Field crop: maize
Growth stage: 2
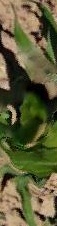
Species: maize